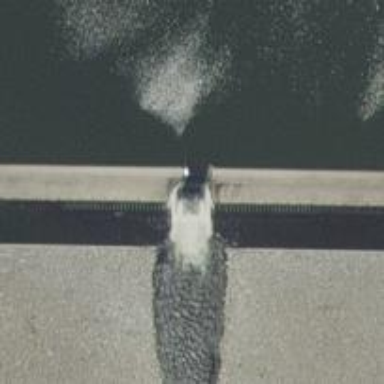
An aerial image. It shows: Weir in waterway.